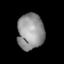
Tissue: lung
Cell type: Epithelial cells
Senescence score: 0.2428
Nuclear area (px): 932
Mean DAPI intensity: 148.071